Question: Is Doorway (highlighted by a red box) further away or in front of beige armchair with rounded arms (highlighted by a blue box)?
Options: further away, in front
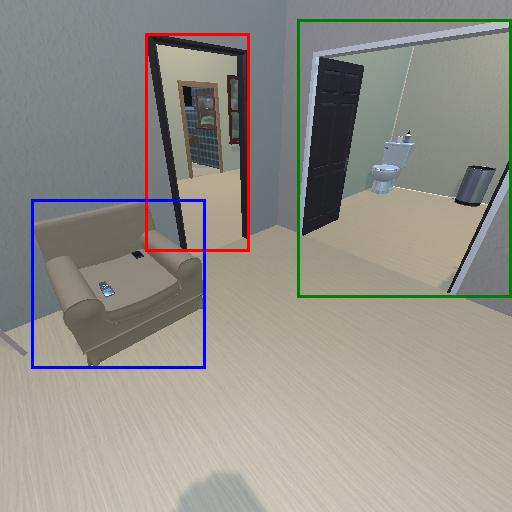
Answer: further away